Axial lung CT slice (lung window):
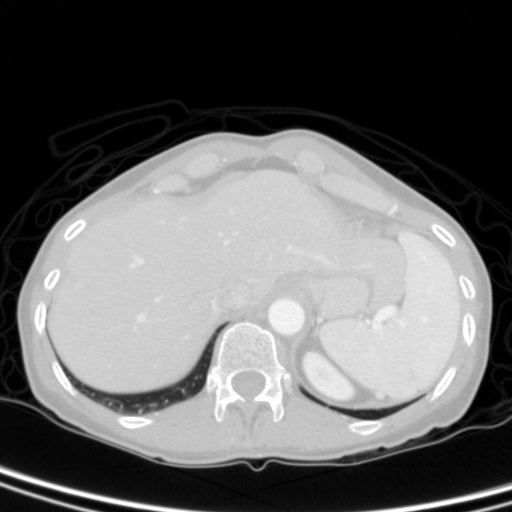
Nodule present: no